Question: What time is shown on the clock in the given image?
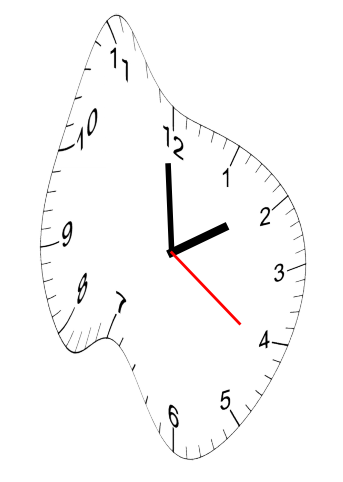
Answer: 01:59:21